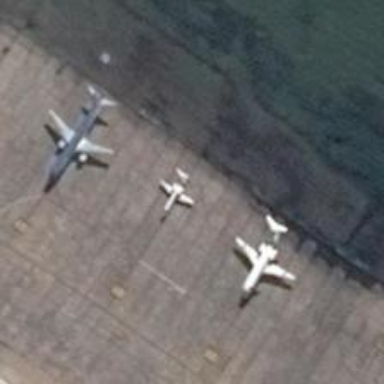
A small plane stops between two large planes .